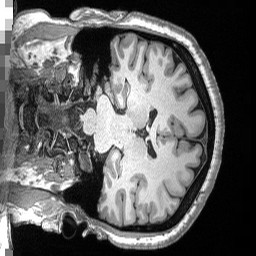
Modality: T1w
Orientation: coronal
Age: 26
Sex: female
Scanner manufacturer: siemens
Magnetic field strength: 3 T
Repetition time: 2.53 s